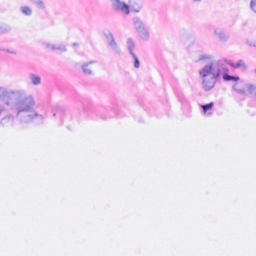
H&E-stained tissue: Breast